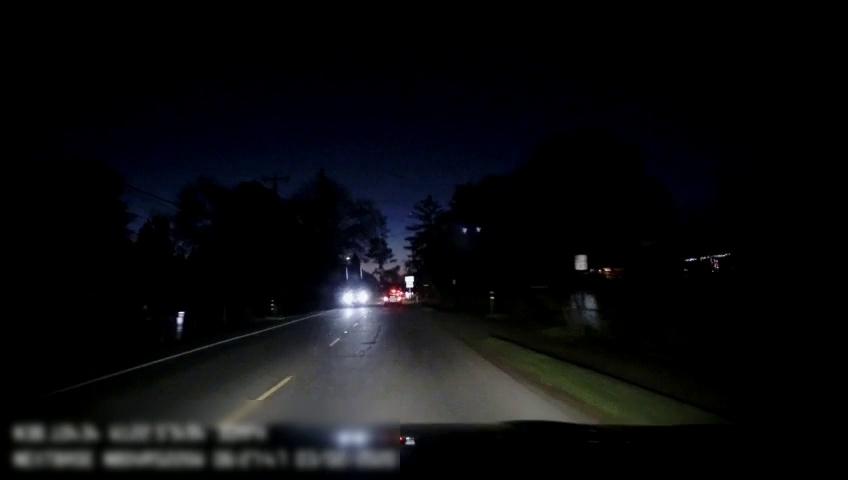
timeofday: Night
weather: Cloudy
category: Drivable Space
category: Vehicles | Car
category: Lanes | Opposite Lane
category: Lanes | Current Lane